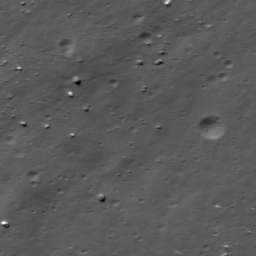
Host type: background_regolith
Lunar coordinates: latitude nan, longitude nan